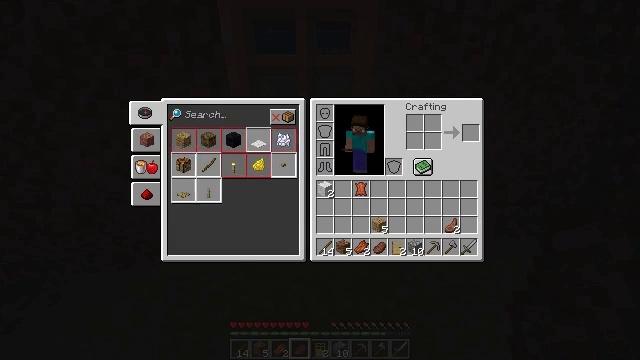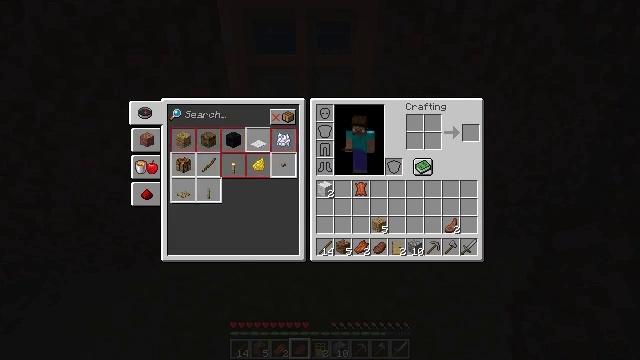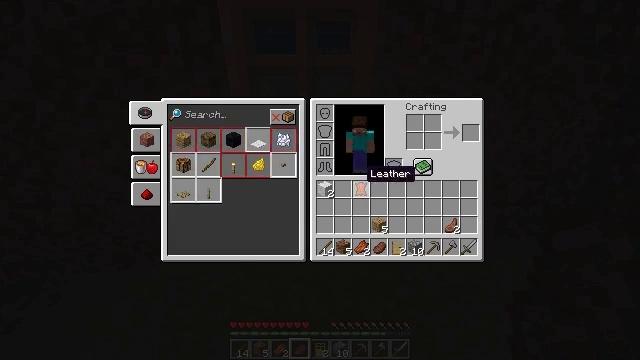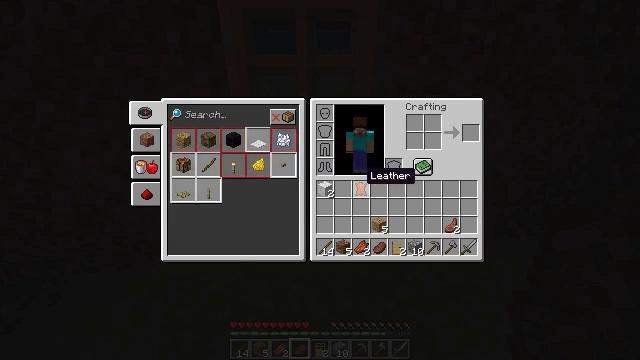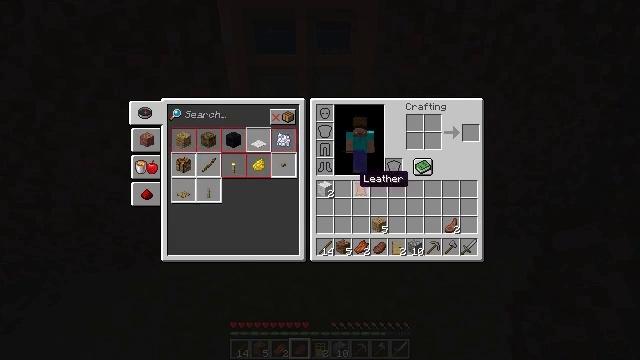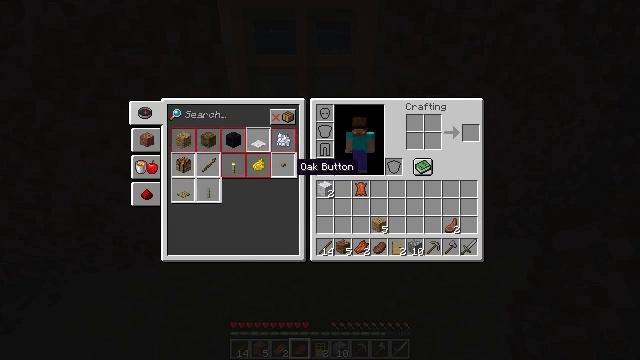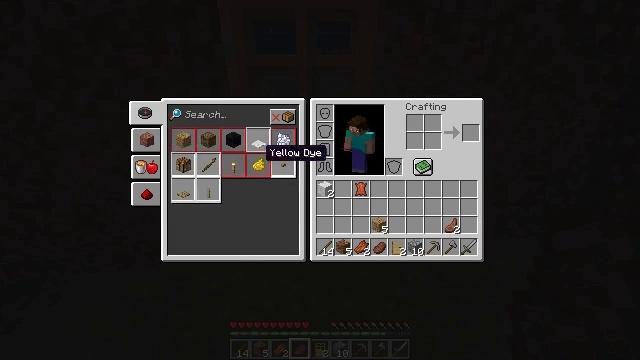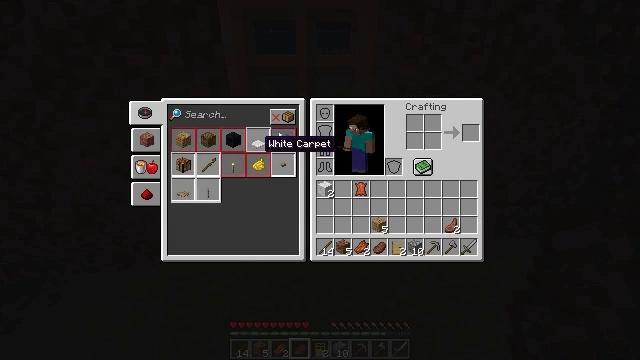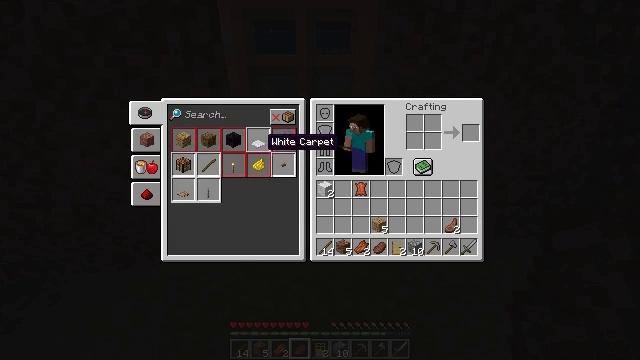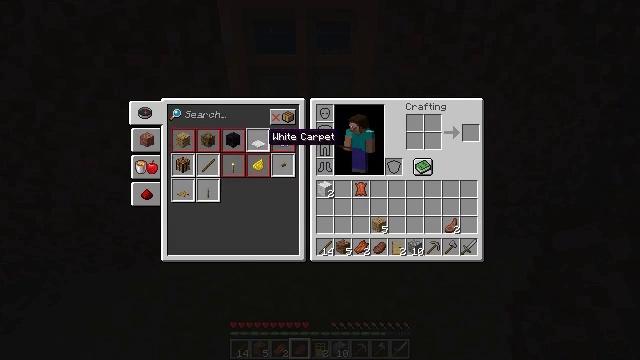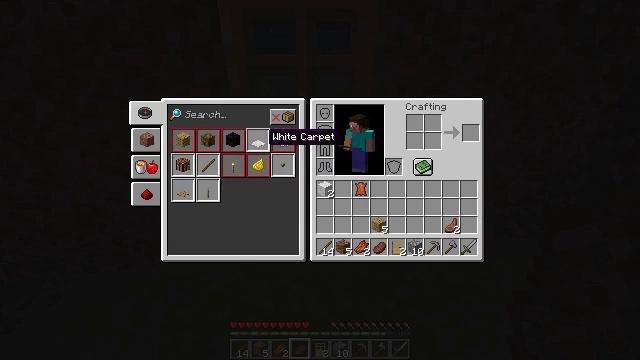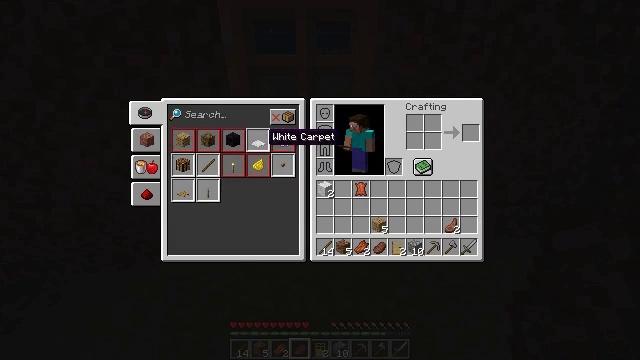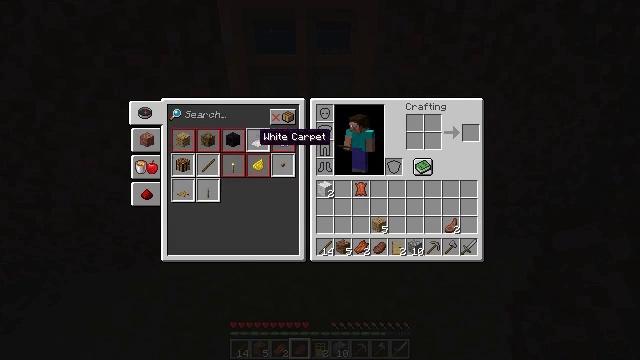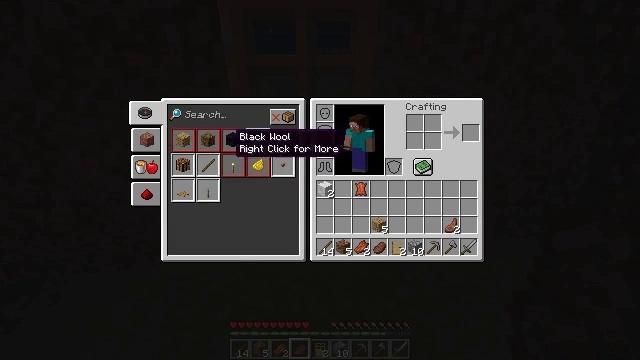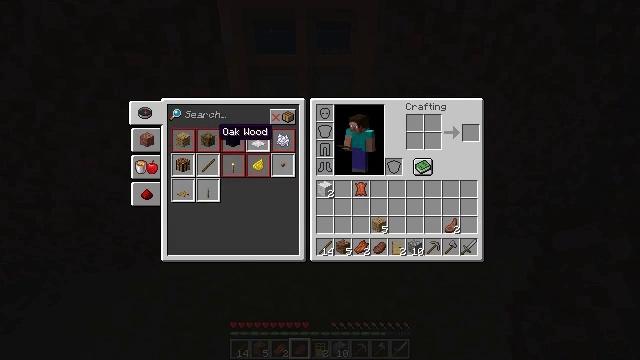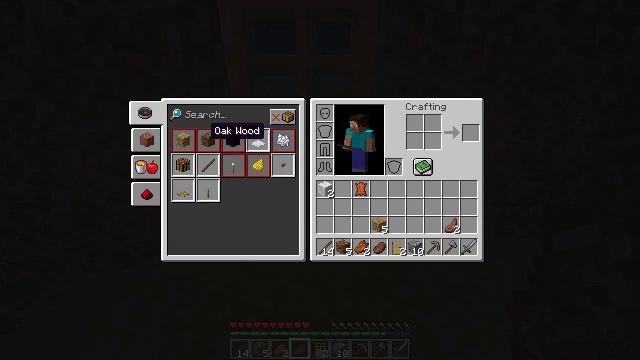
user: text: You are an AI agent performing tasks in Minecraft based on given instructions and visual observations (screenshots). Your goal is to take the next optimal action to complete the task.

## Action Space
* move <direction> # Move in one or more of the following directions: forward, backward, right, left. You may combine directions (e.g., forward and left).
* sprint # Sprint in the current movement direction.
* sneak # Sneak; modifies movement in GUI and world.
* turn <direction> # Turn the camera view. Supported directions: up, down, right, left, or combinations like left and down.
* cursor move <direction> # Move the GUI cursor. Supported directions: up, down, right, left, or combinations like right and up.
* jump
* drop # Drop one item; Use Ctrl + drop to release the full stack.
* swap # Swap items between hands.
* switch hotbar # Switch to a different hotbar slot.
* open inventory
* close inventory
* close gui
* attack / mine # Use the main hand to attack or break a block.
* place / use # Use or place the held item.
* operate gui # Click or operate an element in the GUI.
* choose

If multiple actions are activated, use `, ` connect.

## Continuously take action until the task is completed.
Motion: motion action
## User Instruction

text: Obtain a stone hoe through the crafting process.
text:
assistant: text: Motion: cursor move right and down
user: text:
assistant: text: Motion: no_op
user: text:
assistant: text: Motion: no_op
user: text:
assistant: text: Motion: cursor move left
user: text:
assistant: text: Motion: cursor move left and up
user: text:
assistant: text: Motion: cursor move left and up
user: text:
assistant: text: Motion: cursor move up
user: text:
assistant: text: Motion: no_op
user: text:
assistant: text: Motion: no_op
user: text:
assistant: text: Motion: no_op
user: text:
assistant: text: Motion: no_op
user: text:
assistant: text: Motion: cursor move left
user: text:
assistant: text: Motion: cursor move left
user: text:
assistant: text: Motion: cursor move left
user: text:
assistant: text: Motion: cursor move left
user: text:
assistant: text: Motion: no_op
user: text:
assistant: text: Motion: no_op
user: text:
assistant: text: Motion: no_op
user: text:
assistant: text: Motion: no_op
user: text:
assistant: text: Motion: no_op
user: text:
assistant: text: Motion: no_op
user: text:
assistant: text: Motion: no_op
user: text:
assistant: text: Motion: no_op
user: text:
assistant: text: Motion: no_op
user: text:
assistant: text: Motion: no_op
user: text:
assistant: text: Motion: no_op
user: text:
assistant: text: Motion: no_op
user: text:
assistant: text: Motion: no_op
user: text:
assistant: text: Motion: no_op
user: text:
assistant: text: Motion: no_op